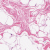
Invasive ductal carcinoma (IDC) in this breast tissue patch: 0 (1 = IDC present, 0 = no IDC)